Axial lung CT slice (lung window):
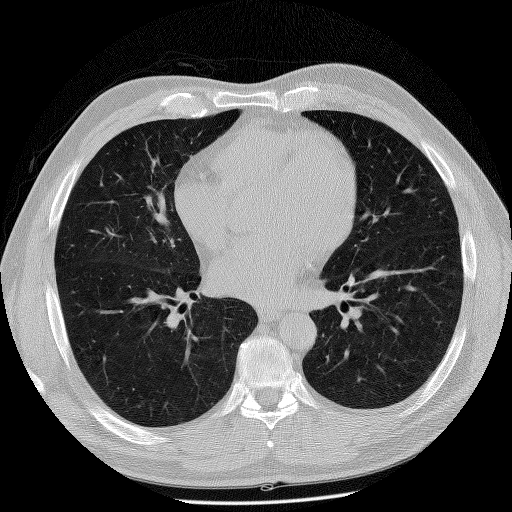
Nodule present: no